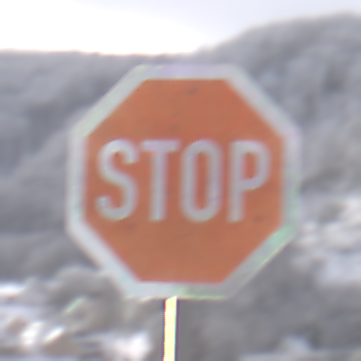
Verkehrszeichen: Stop
Umgebung: Outdoor, Nature
Tageszeit: MorningAfternoon
Wetter: PartlyCloudy
Licht: Natural
Jahreszeit: Winter
Kontrast: HighContrast